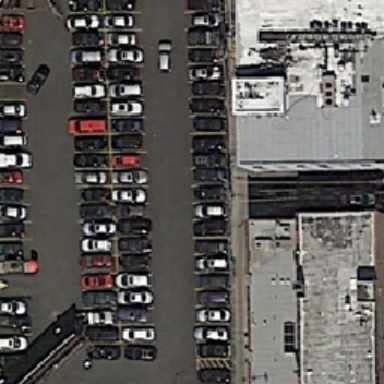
Many buildings with white roof beside parking .